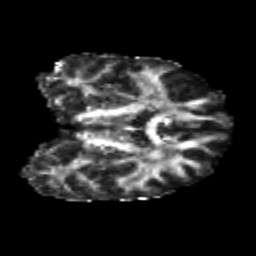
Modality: FA
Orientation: coronal
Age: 23
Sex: male
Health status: healthy
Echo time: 0.074 s